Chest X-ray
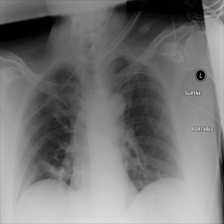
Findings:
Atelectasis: positive
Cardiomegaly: negative
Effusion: negative
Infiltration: negative
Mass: negative
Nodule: negative
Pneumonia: negative
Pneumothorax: negative
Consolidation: negative
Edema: negative
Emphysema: negative
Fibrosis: negative
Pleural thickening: negative
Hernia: negative